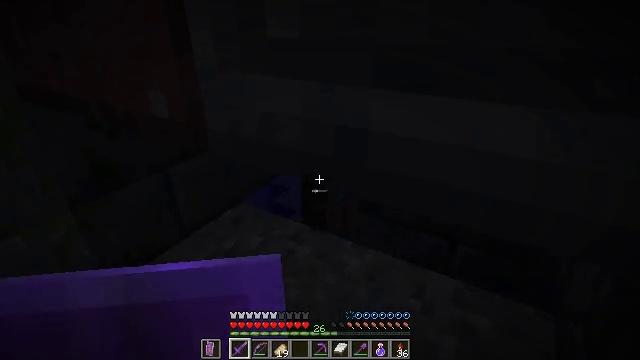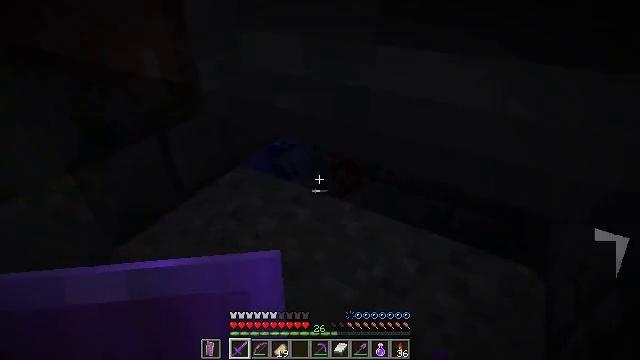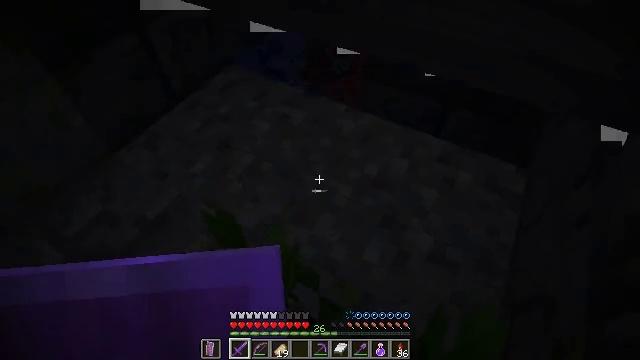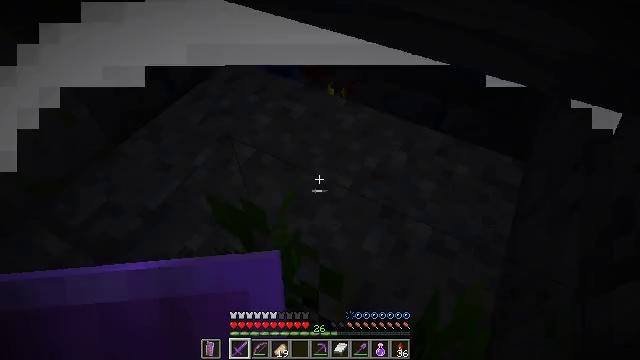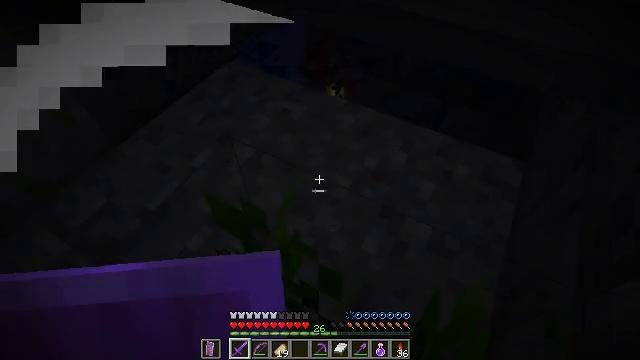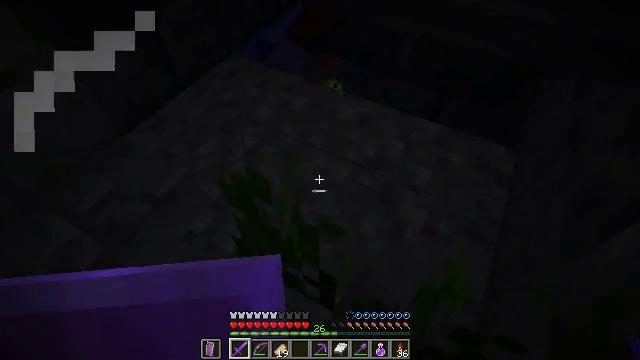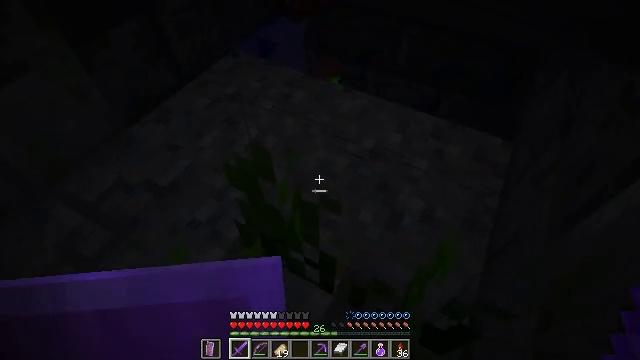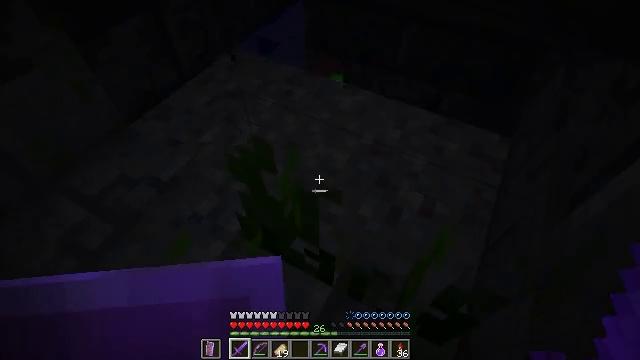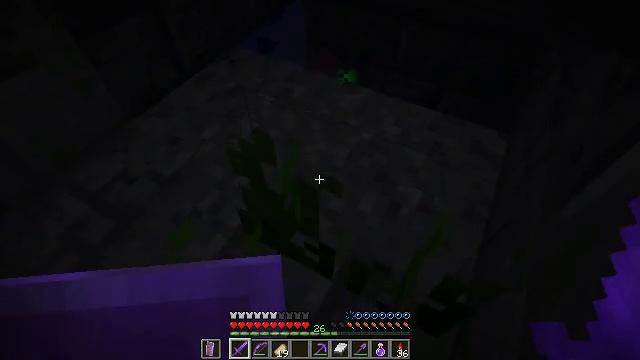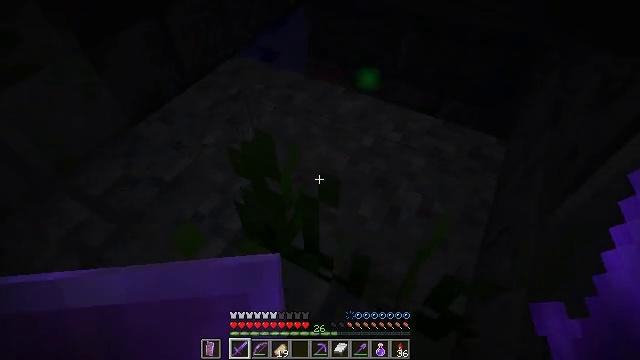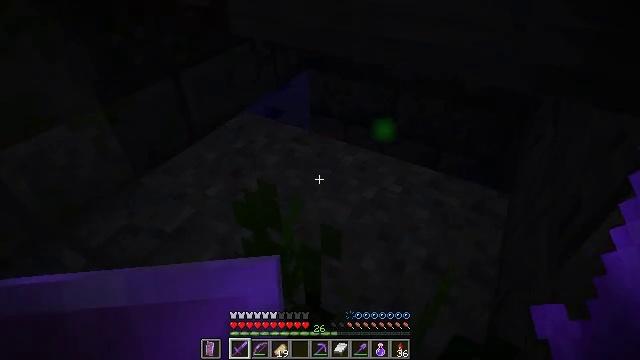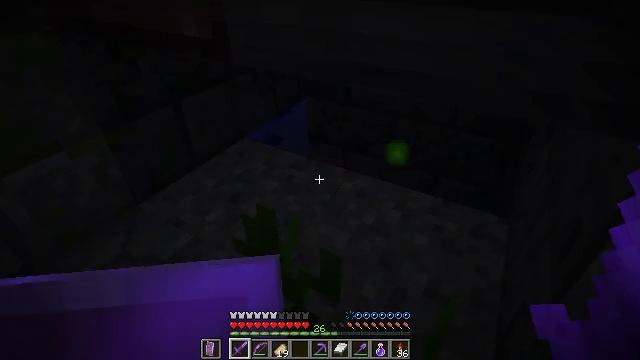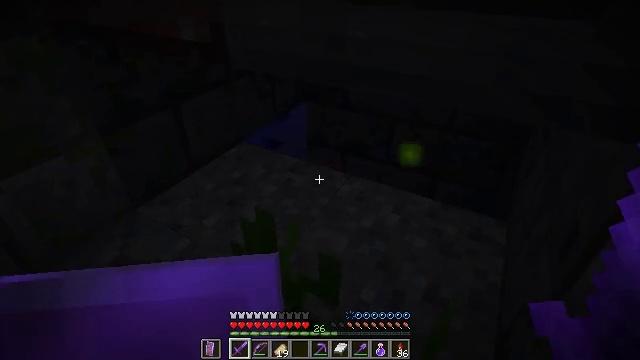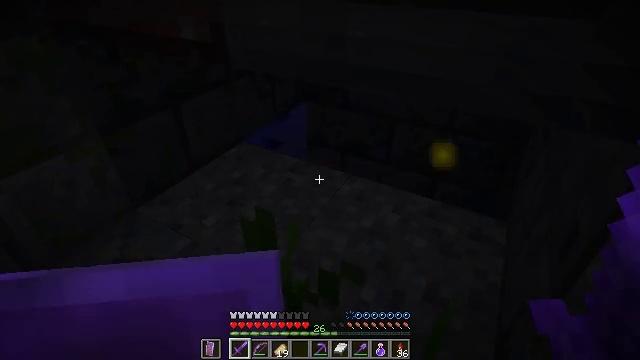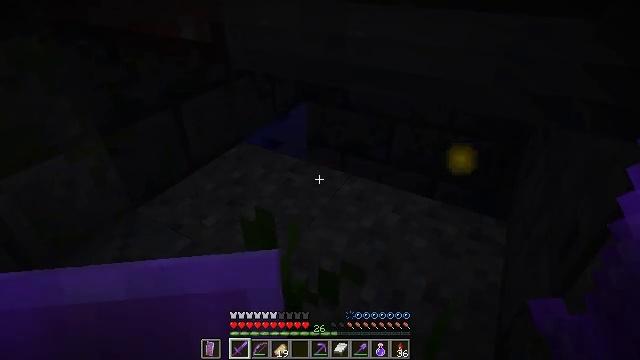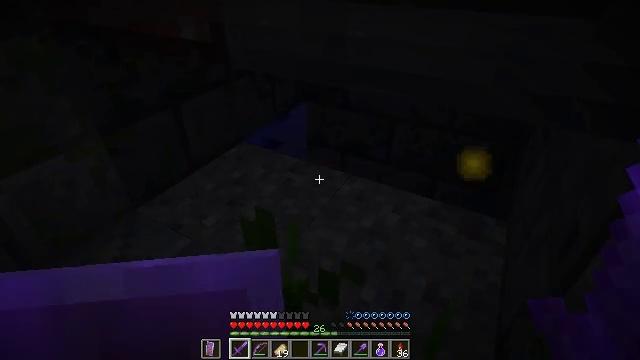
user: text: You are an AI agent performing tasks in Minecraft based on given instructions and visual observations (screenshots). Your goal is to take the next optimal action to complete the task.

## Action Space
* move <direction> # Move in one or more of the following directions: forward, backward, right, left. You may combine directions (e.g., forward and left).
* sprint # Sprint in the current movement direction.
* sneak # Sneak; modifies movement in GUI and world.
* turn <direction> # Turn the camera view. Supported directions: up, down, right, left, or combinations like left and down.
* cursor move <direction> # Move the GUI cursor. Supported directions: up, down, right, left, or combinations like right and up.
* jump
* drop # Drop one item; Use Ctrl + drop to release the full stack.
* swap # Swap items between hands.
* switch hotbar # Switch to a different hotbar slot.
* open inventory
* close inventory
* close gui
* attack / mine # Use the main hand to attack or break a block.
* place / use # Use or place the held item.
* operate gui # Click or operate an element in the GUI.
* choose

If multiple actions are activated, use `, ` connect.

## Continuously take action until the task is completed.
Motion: motion action
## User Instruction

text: Mine seagrass underwater.
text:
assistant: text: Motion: sneak, turn down, attack / mine
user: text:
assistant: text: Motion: move back, sneak, turn right and down
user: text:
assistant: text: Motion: move back, sneak
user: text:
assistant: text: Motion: move back, sneak
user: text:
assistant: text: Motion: move back, sneak
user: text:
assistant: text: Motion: move back, sneak
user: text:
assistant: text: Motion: sneak
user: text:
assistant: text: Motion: sneak
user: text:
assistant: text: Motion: sneak, turn up
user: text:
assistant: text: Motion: sneak, turn up
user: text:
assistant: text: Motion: sneak, turn up
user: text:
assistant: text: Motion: sneak
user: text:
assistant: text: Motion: sneak
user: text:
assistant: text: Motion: sneak
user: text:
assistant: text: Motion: sneak
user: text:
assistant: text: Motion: sneak
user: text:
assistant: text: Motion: sneak
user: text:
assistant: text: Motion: sneak
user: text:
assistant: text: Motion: sneak
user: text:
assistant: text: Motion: sneak
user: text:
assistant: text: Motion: sneak
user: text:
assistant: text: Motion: sneak
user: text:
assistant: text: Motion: sneak
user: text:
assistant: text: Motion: sneak
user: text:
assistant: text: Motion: sneak
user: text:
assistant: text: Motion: no_op
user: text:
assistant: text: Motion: no_op
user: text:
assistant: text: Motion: no_op
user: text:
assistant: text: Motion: no_op
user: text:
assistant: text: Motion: no_op